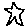
Label: star